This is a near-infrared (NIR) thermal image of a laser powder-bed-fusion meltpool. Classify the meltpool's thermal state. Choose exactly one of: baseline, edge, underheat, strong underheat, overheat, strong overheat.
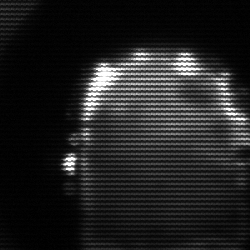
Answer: baseline